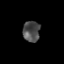
Tissue: prostate
Cell type: T cells
Senescence score: 0.2858
Nuclear area (px): 347
Mean DAPI intensity: 77.159